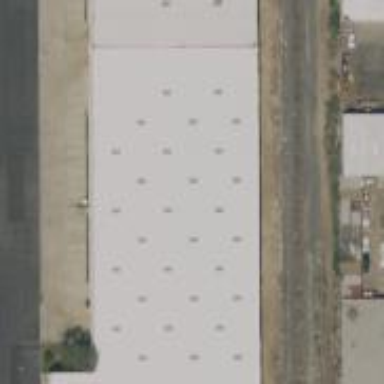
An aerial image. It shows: Warehouse building.